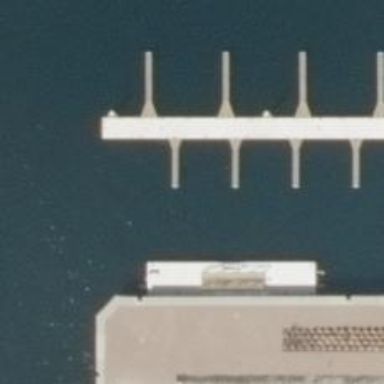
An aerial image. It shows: Man-made pier.